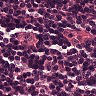
Metastatic tissue present: no